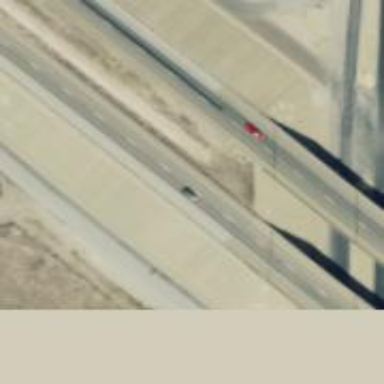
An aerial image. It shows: Bridge crossing over expressway trunk road.